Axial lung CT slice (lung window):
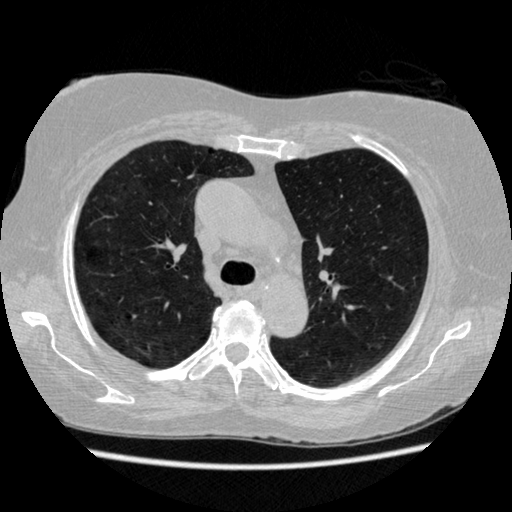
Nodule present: no